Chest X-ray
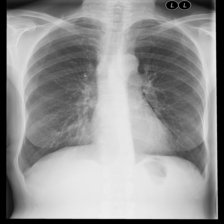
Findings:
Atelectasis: negative
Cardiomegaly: negative
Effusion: negative
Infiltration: negative
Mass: negative
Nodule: negative
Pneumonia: negative
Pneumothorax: negative
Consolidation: negative
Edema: negative
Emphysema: positive
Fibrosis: negative
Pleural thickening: negative
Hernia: negative